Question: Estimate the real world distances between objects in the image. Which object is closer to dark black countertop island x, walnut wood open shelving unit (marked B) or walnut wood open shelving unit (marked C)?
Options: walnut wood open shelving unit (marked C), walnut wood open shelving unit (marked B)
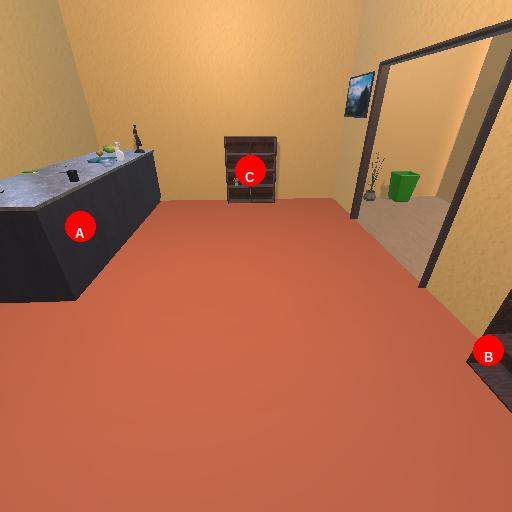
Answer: walnut wood open shelving unit (marked C)